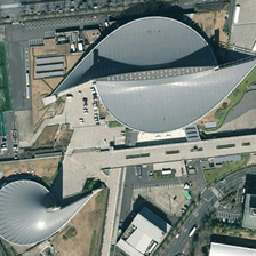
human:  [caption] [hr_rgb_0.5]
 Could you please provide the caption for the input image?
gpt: Wonderful stadiums and other shell-shaped stadiums form a sports park.

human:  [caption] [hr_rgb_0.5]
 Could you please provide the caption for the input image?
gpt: Three semicircular gray conference centers are located in the middle of the three roads.

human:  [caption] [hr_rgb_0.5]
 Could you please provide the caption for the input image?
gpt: Three semi-circular gray conference centers are located in the middle of the three streets.

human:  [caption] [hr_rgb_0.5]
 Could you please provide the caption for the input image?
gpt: The amazing stadium and other shell-shaped stadiums form a sports park.

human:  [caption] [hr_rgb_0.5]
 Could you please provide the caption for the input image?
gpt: Three semicircular gray conference centers are located in the middle of the three streets.